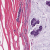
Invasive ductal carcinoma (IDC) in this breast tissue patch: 0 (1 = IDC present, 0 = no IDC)